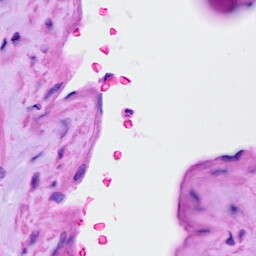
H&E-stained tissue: Ovarian